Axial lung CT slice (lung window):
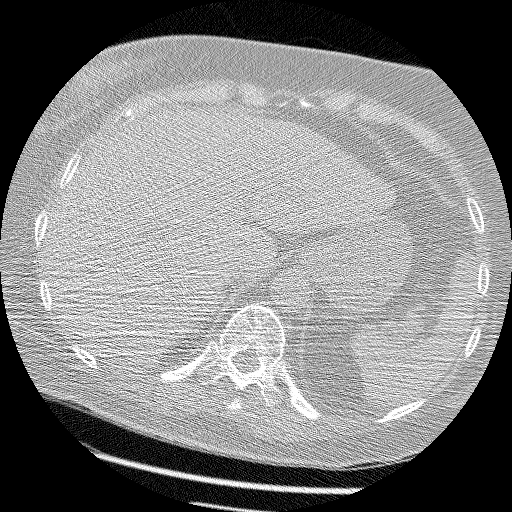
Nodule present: no